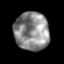
Tissue: prostate
Cell type: T cells
Senescence score: 0.2752
Nuclear area (px): 1294
Mean DAPI intensity: 139.657